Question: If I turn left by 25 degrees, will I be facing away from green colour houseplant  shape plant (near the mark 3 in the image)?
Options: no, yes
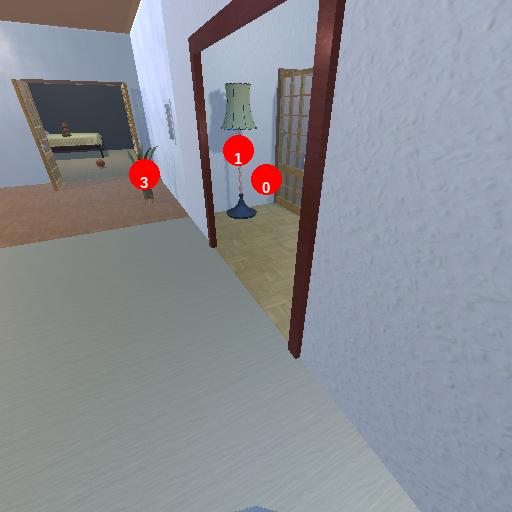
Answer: no